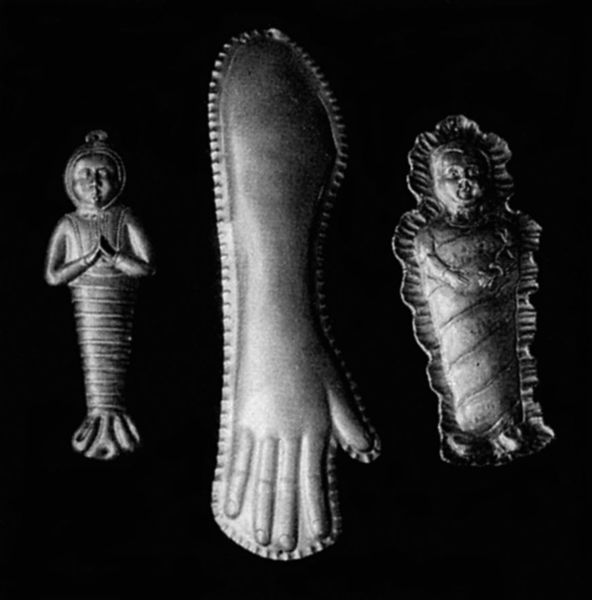
Titel: Votivgaben, Wickelkinder und Arm
Institution: Telgte, Heimathaus Münsterland
Schlagwörter: hand, finger, arm, kind, baby, metall, anhänger, christus, jesus, opfer, flosse, gewickelt, votiv, gliedmaßen, eingewickelt, windeln, wickelkind, votivgaben